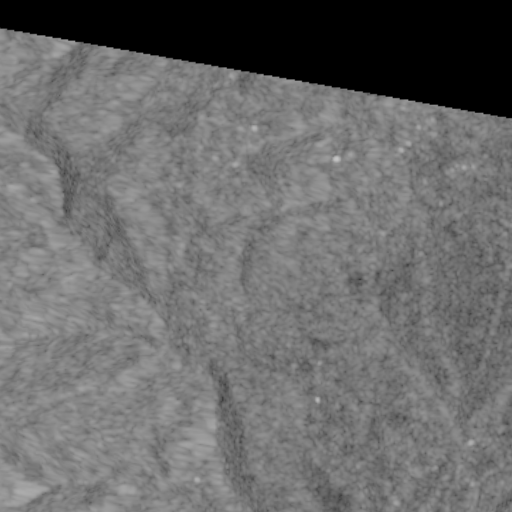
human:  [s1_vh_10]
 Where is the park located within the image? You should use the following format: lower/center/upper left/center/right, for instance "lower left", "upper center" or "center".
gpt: The park is located in the upper right of the image.
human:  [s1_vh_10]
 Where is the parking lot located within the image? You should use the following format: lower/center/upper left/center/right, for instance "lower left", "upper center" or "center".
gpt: The parking lot is located in the upper right of the image.
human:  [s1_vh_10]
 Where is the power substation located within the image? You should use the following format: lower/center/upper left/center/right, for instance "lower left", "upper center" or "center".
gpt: The power substation is located in the upper right of the image.
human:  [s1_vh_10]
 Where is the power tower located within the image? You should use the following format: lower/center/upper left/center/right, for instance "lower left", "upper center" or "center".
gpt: The power tower is located in the right of the image.
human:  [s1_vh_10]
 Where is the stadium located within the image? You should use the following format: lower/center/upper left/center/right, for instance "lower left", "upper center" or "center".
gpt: The stadium is located in the upper right of the image.
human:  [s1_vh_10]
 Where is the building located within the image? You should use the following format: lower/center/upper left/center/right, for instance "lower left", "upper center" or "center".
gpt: There is no building in the image.

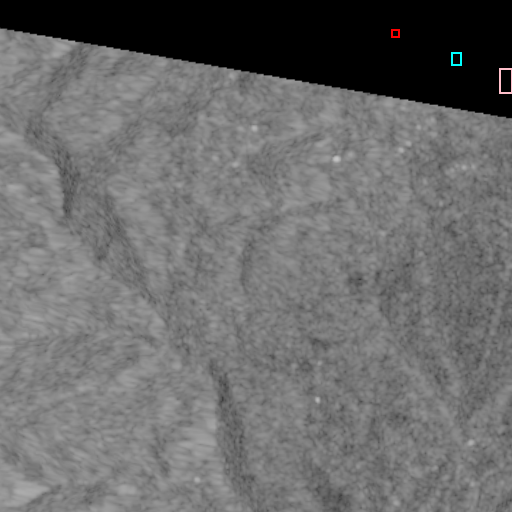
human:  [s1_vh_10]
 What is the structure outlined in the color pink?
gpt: The structure outlined in pink is a park.
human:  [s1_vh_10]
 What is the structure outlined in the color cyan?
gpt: The structure outlined in cyan is a power substation.
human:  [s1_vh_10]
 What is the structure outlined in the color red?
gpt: The structure outlined in red is a stadium.
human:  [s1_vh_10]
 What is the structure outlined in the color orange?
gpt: There is no orange outline.